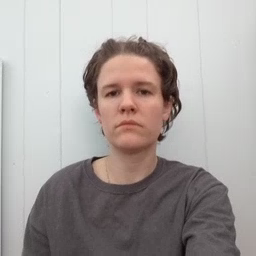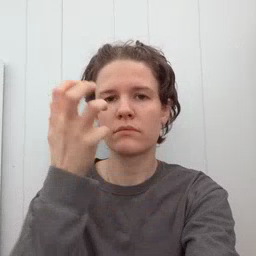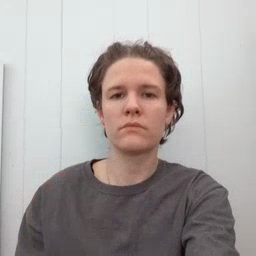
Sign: mad